Question: in my wpf application I have startDate and endDate of an event, I would like to implement a Pop up Alert box to show a warning message automatically when endDate is coming (say 5 days before endDate). In the screenshot when I click (ItemTab header in my wpf), the alert box comes out. How can I achieve this function? Any samples are appreciate. Thanks in advance.
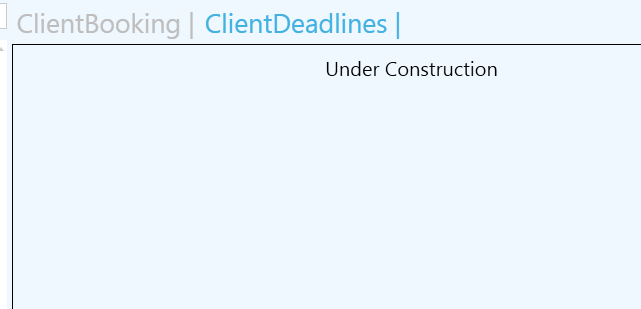
Answer: In WPF you can use the DispatcherTimer in System.Windows.Threading..
'''
DispatcherTimer timer = new DispatcherTimer();
DateTime myDeadLine = new DateTime();
public void InitTimer()
{
// Checks every minute
timer.Interval = new TimeSpan(0, 1, 0);
timer.Tick += timer_Tick;
timer.Start();
}
void timer_Tick(object sender, EventArgs e)
{
if ((myDeadLine - DateTime.Now).TotalDays <= 5)
MessageBox.Show("Your Alert Message");
}
'''
As you want to display the Alert message everytime the user clicks the ClientDeadLines Subscribe for the event in TabControl.
'''
<TabControl SelectionChanged="TabControl_SelectionChanged_1" HorizontalAlignment="Left" Height="100" Margin="46,90,0,0" VerticalAlignment="Top" Width="397">
<TabItem Name="Tab1" Header="Check1">
<Grid Background="#FFE5E5E5"/>
</TabItem>
<TabItem Name="ClientDeadLines" Header="Check2" Height="23" VerticalAlignment="Bottom">
<Grid Background="#FFE5E5E5"/>
</TabItem>
</TabControl>
'''
And use this code behind
'''
private void TabControl_SelectionChanged_1(object sender, SelectionChangedEventArgs e)
{
if (e.Source is TabControl)
{
if (ClientDeadLines.IsSelected)
{
// Your code to check time
int a = 0;
}
}
}
'''